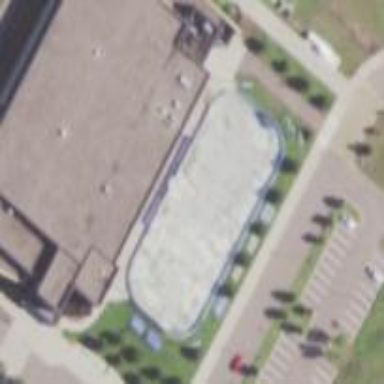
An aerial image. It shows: Ice rink in leisure land.